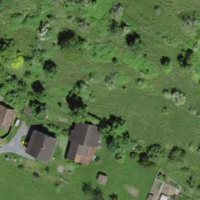
EUNIS habitat code: 25
Species observed at this site:
Pararge aegeria